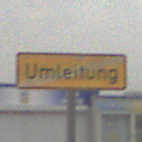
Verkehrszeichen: EndeDerUmleitungsankuendigung
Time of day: MorningAfternoon
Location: Outdoor (Suburban)
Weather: Overcast
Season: NotSpecified
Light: Natural